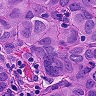
Metastatic tissue present: yes